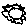
Label: sun